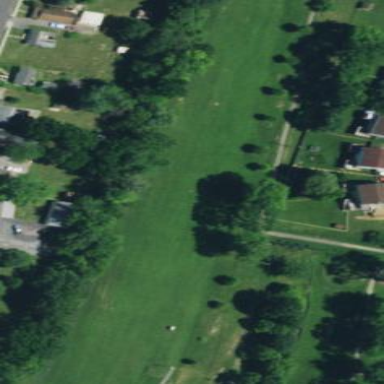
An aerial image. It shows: Golf fairway surrounded by grass.